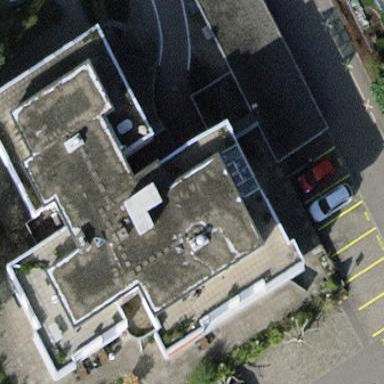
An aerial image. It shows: Restaurant building.